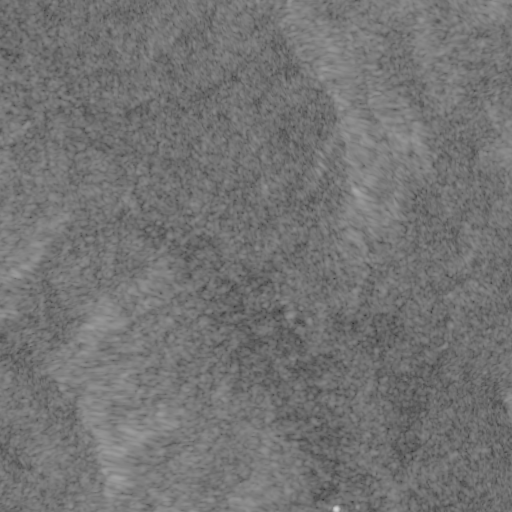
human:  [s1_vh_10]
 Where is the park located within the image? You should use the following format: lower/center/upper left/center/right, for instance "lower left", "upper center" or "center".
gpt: The park is located in the lower center of the image.
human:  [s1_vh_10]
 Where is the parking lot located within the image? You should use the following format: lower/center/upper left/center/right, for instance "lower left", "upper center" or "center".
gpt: The parking lot is located in the lower center of the image.
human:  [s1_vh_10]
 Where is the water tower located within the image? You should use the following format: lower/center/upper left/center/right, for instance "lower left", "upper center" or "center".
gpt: The water tower is located in the lower center of the image.
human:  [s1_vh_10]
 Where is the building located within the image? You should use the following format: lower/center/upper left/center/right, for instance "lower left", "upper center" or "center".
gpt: The building is located in the lower of the image.
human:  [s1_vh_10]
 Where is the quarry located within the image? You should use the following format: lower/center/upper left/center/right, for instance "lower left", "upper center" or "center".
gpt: There is no quarry in the image.

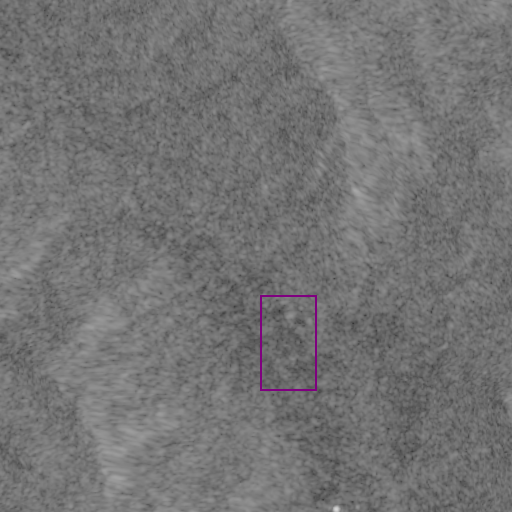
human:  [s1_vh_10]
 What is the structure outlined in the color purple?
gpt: The structure outlined in purple is a park.
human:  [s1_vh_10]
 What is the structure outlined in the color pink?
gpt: There is no pink outline.